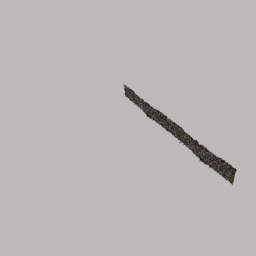
Label: architecture